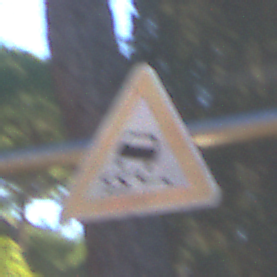
Verkehrszeichen: SchleuderOderRutschgefahr
Umgebung: Outdoor, Suburban
Tageszeit: MorningAfternoon
Wetter: Clear
Licht: Natural
Jahreszeit: NotSpecified
Kontrast: HighContrast